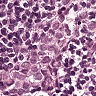
Metastatic tissue present: yes